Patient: sex F, age 32
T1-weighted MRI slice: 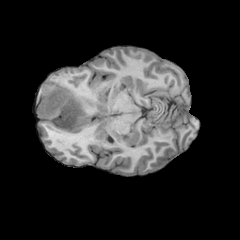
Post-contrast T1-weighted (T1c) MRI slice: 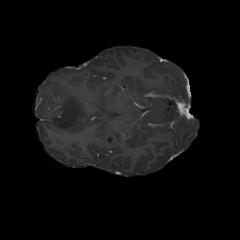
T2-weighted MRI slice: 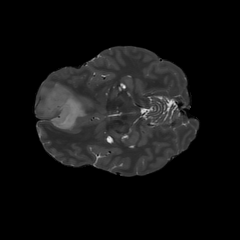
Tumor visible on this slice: yes
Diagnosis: Astrocytoma, IDH-mutant
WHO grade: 3